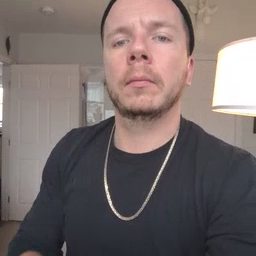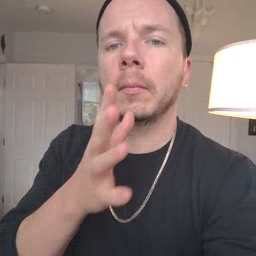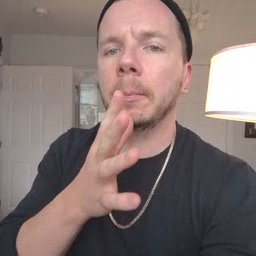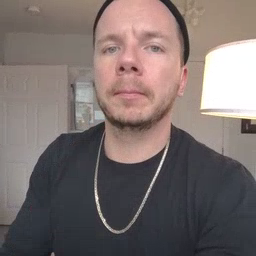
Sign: mom